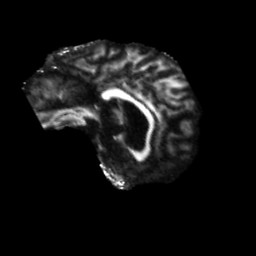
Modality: FA
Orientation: sagittal
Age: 64
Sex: female
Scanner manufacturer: siemens
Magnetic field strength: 3 T
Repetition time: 5.47 s
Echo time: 0.0854 s